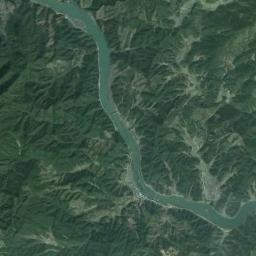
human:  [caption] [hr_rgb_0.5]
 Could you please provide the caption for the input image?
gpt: The green river goes through the mountainous area covered with vegetation .

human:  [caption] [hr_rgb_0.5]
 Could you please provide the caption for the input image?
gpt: The river goes through mountains with green plants .

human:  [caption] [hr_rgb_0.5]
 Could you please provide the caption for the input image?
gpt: A winding, Turquoise river with green mountains on both sides .

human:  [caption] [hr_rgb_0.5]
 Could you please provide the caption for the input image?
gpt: There are many trees around the river .

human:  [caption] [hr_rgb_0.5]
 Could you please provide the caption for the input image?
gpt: There are green forests and meadows around the river .